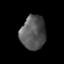
Tissue: prostate
Cell type: T cells
Senescence score: 0.3463
Nuclear area (px): 834
Mean DAPI intensity: 86.132